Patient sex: M
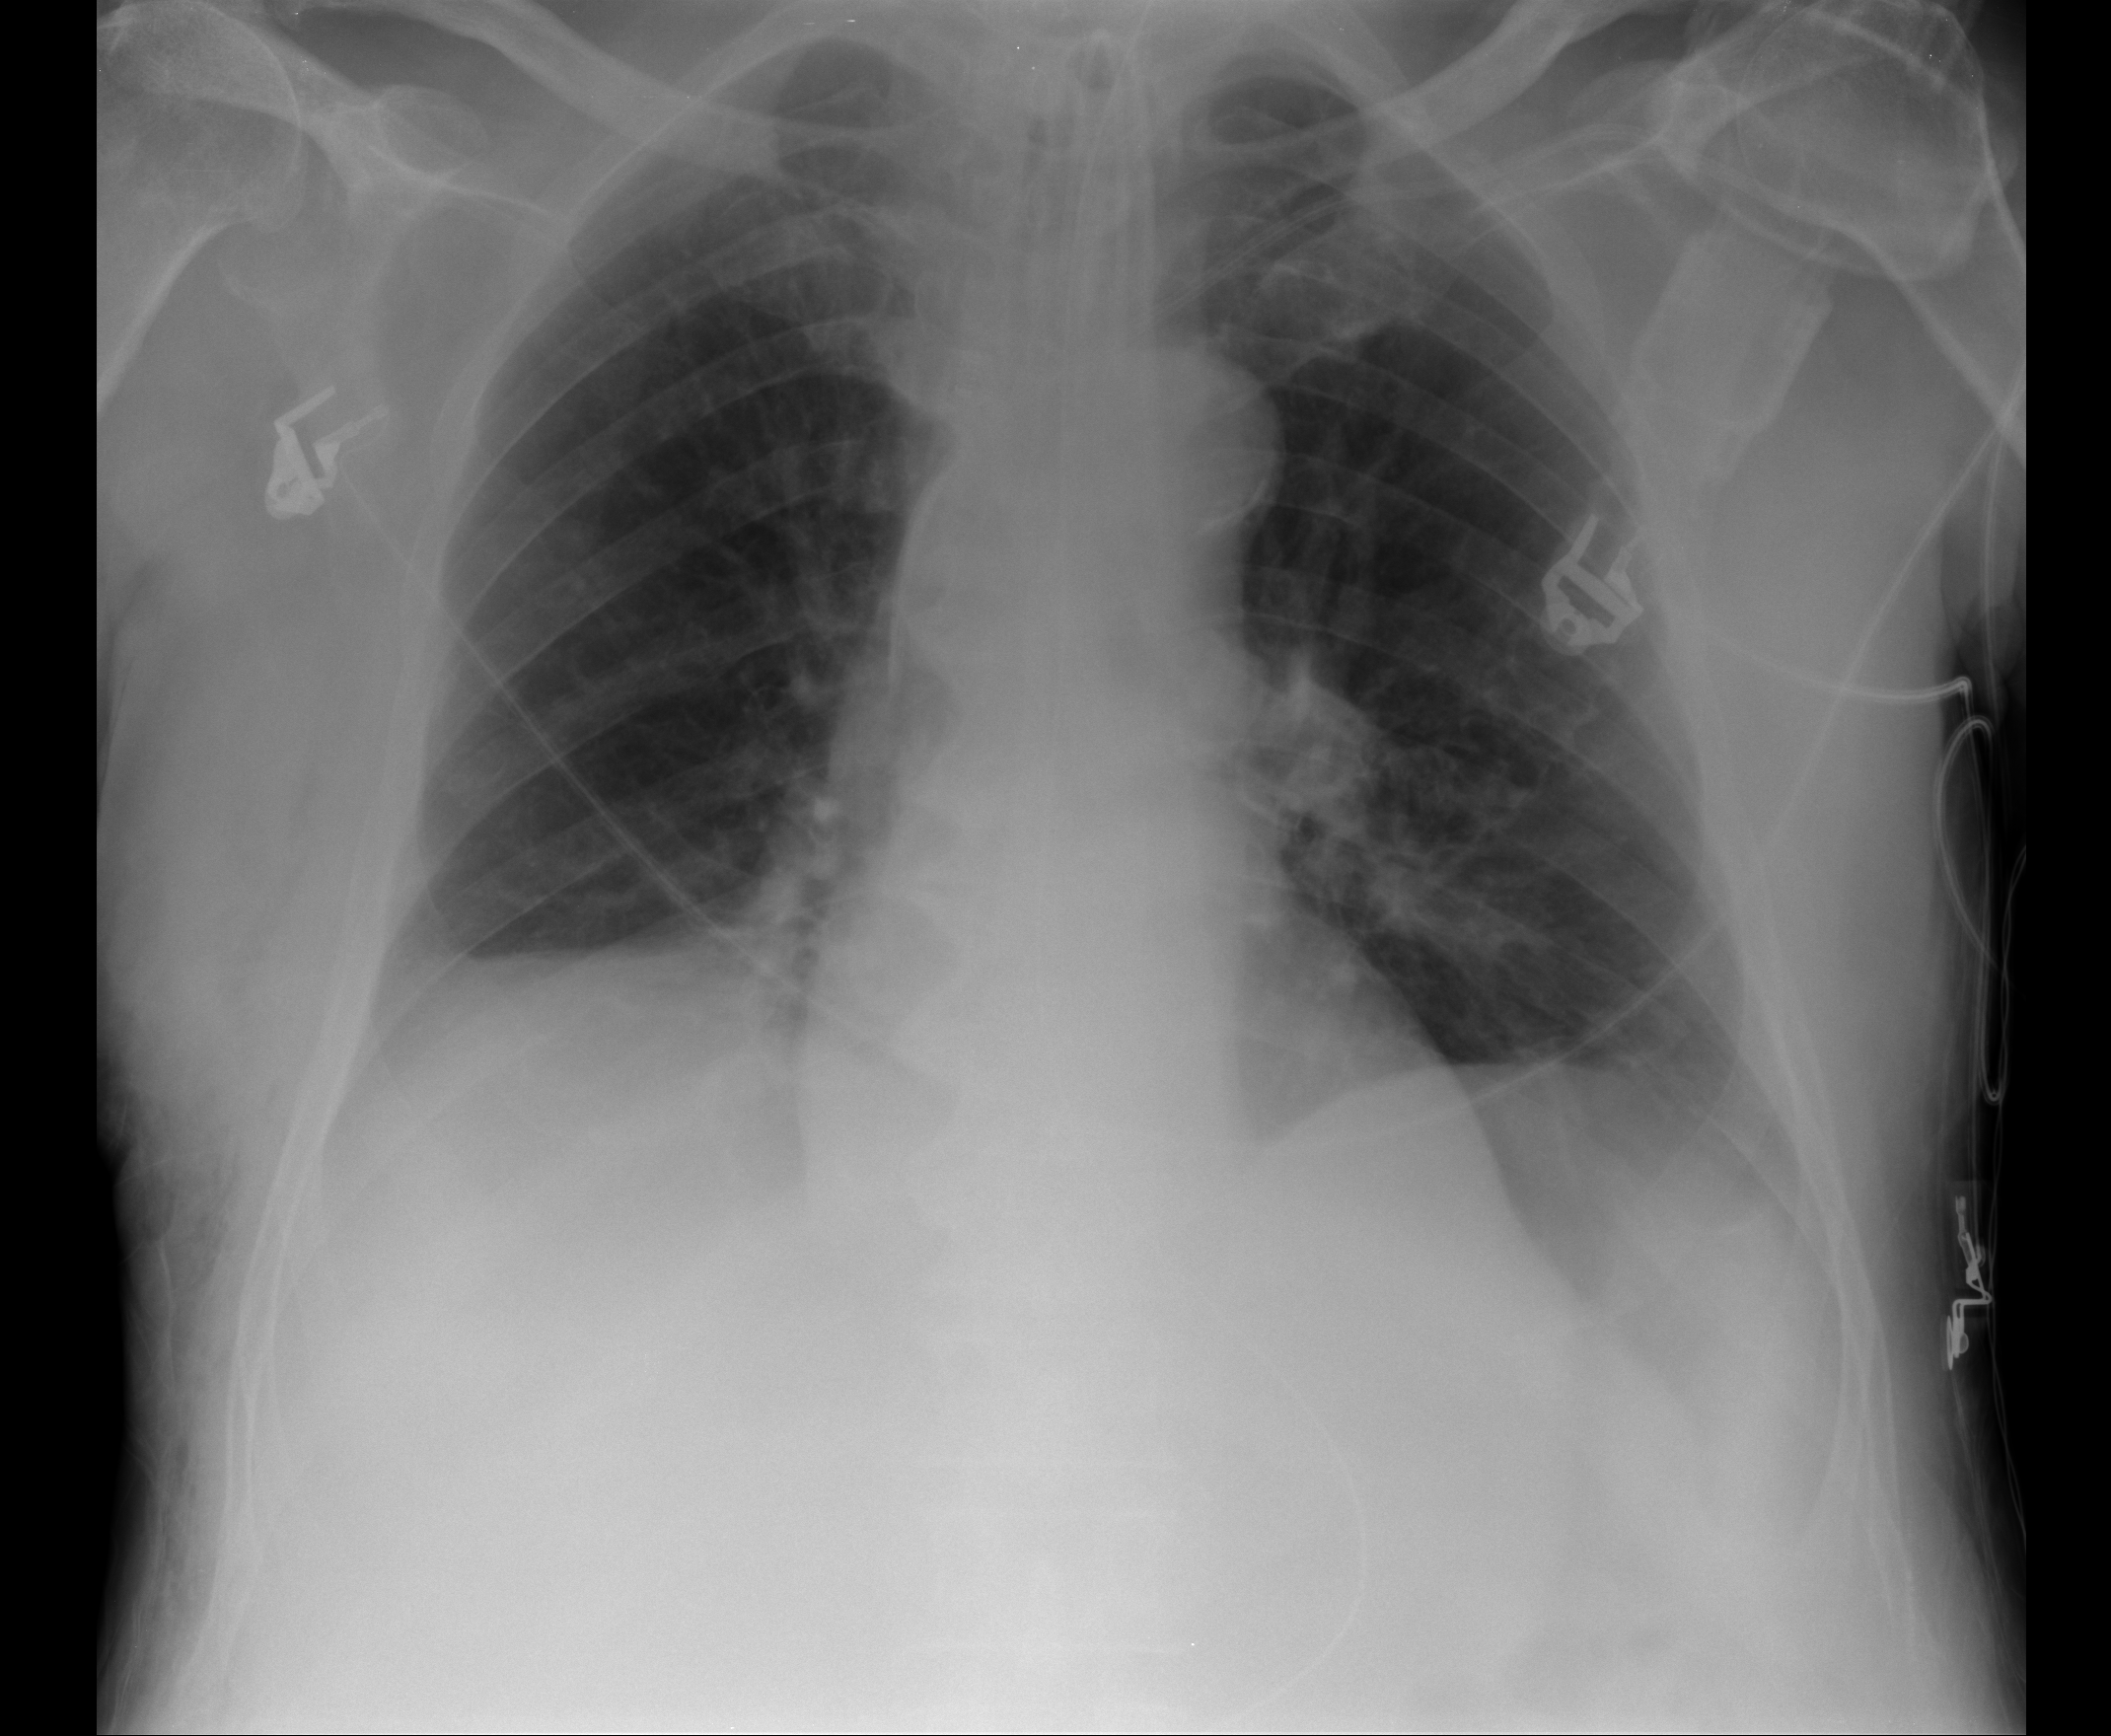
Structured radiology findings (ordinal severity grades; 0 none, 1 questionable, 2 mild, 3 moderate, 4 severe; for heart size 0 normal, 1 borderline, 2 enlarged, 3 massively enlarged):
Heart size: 0
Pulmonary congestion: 0
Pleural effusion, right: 3
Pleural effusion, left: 0
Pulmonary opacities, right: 0
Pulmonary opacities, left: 0
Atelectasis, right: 2
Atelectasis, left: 2